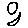
Label: moon